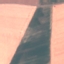
Land use / land cover: AnnualCrop